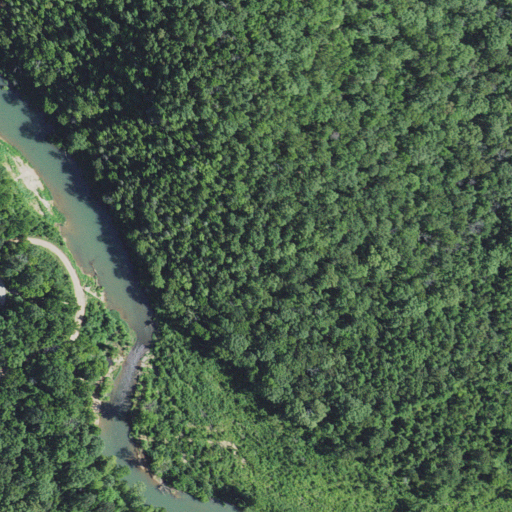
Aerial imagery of cliff(s) in Missouri named Cane Bluff containing deciduous forest, mixed forest, open development, open water, and woody wetlands